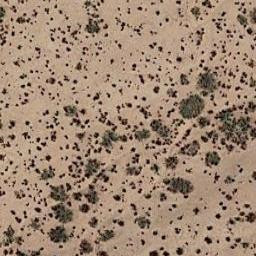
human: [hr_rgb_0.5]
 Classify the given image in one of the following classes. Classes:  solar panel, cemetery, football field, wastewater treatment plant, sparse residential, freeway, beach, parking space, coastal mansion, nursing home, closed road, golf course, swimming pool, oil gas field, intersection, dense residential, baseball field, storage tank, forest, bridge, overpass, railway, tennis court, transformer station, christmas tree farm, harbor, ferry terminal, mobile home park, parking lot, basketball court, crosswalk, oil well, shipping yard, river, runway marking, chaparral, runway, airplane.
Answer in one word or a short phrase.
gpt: chaparral